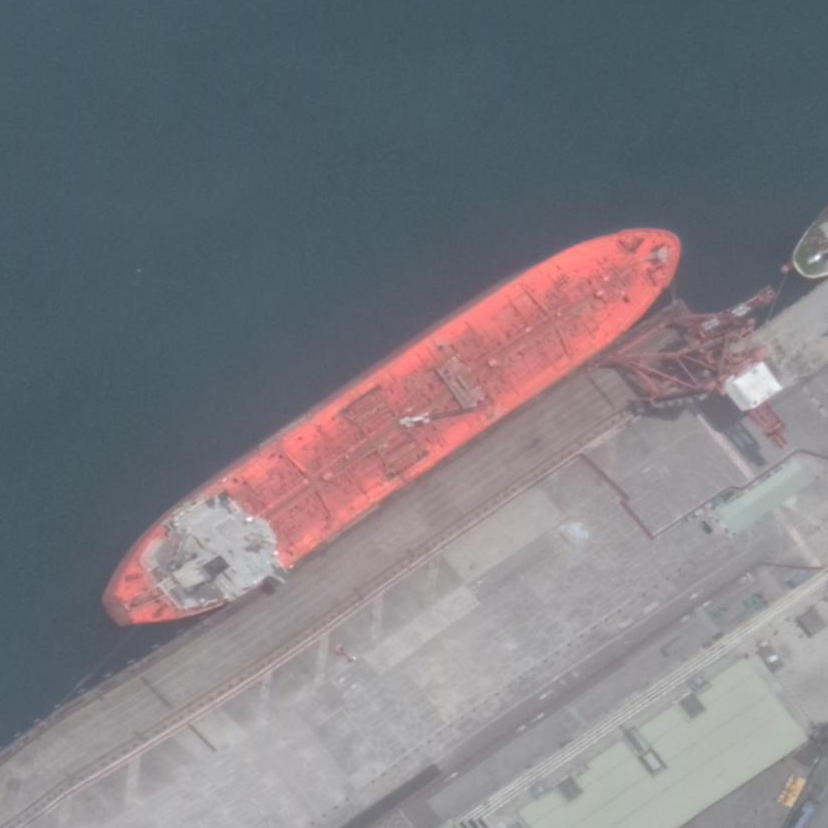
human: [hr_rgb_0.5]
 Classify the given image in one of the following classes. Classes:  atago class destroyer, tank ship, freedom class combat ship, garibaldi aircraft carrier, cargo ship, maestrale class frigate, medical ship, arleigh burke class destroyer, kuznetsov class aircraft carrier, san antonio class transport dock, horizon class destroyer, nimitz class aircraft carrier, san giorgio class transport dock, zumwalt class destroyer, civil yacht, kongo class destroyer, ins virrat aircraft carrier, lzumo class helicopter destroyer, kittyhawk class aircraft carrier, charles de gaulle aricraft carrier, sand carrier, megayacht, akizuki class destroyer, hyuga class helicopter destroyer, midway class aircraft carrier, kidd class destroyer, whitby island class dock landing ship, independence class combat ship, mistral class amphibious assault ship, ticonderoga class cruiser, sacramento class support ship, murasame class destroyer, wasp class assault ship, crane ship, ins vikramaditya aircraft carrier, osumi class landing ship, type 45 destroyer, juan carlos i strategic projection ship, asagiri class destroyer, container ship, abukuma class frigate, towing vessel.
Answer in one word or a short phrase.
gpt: Tank ship